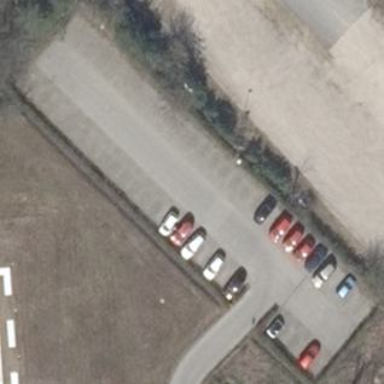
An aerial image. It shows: Parking area with surface.